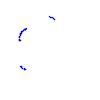
Particle: proton